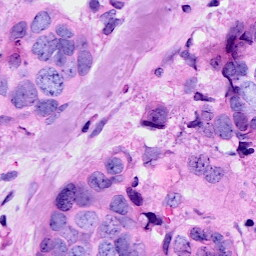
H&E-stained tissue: Breast